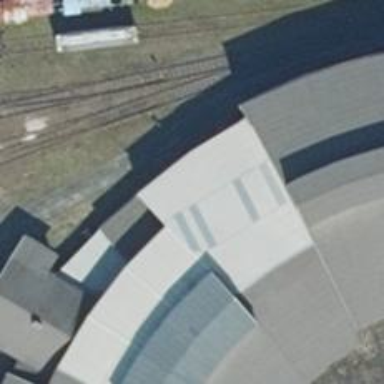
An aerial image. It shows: Railway yard in service.